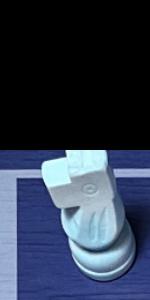
Label: Knight_White